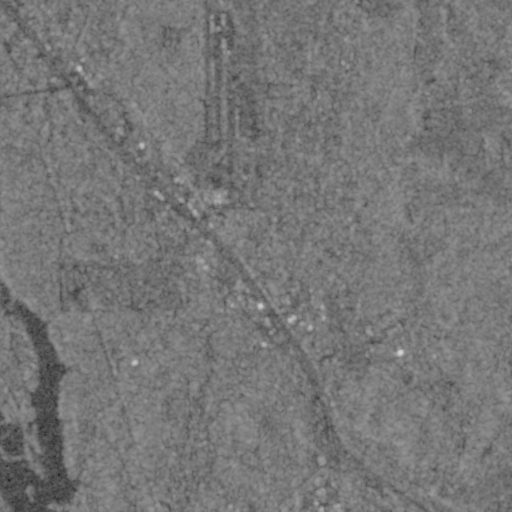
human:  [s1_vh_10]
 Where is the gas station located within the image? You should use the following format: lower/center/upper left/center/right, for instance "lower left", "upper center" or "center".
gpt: The gas station is located in the center left of the image.
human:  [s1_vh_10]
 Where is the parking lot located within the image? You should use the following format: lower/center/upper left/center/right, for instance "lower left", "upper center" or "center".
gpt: The parking lot is located in the upper left of the image.
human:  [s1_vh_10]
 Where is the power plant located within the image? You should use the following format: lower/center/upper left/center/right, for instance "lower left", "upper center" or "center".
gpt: There is no power plant in the image.

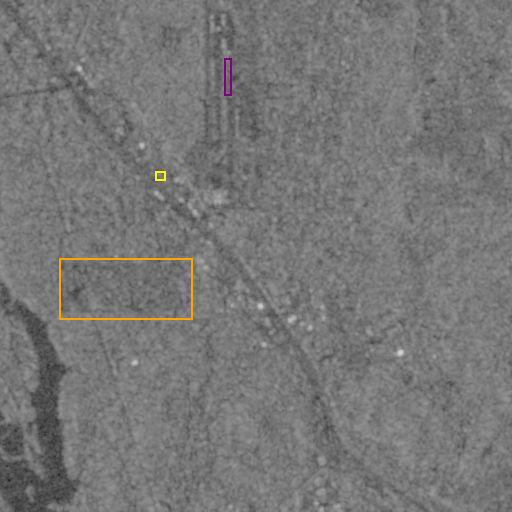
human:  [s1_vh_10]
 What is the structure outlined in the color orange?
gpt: The structure outlined in orange is a park.
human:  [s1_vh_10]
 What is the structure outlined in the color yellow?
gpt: The structure outlined in yellow is a parking lot.
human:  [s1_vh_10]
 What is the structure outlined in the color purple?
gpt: The structure outlined in purple is a building.
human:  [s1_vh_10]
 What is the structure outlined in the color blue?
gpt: There is no blue outline.